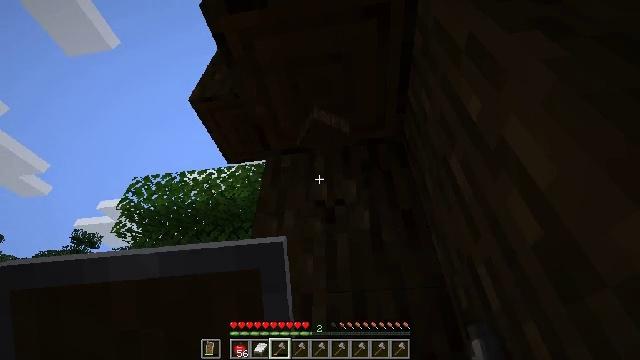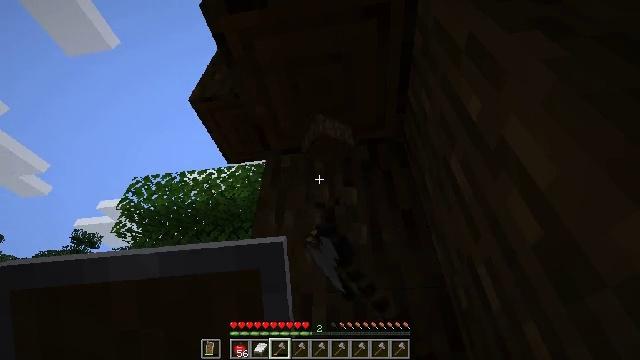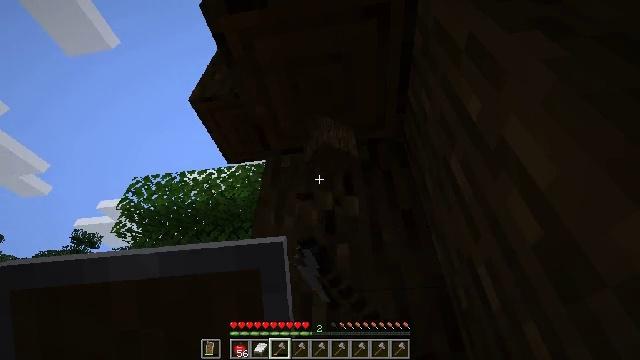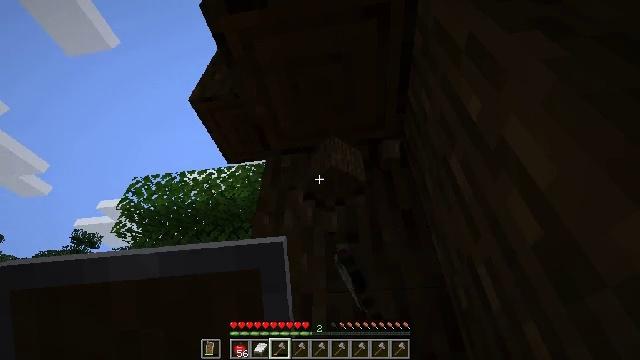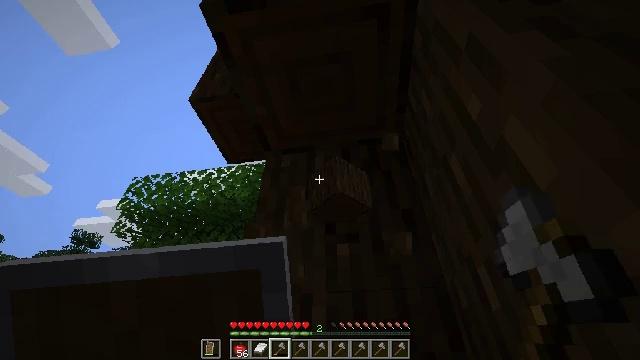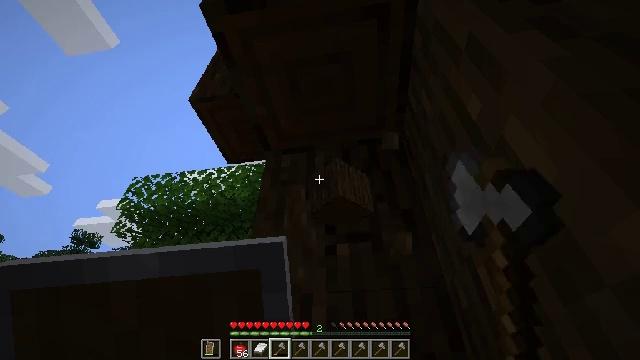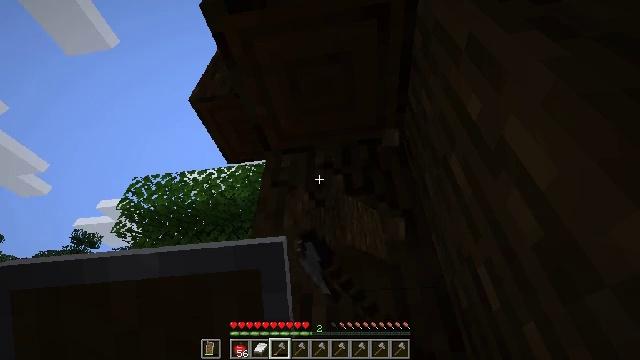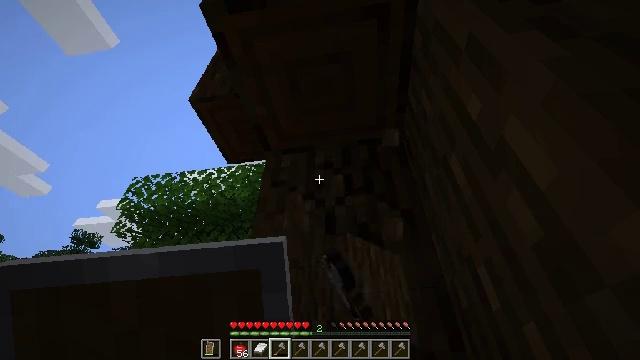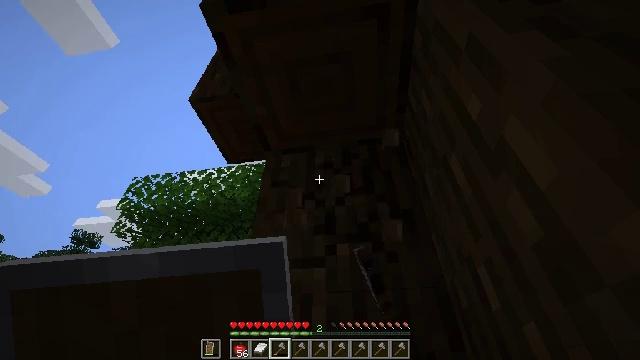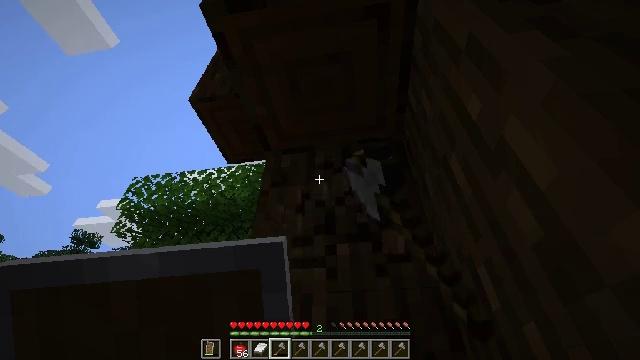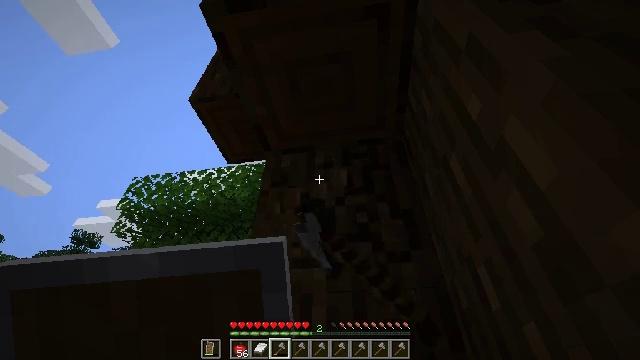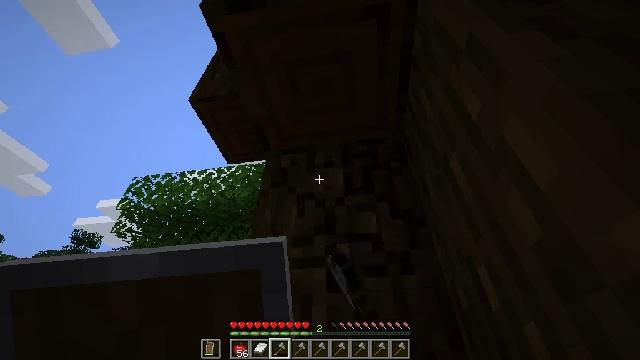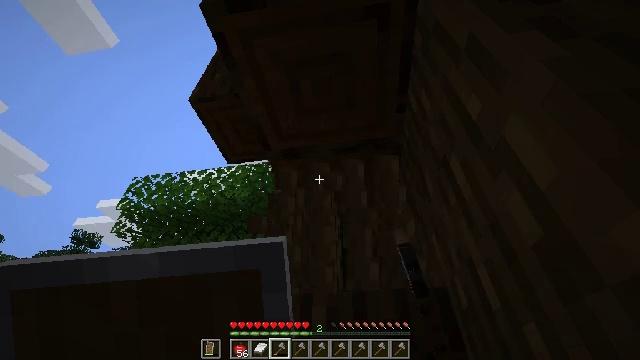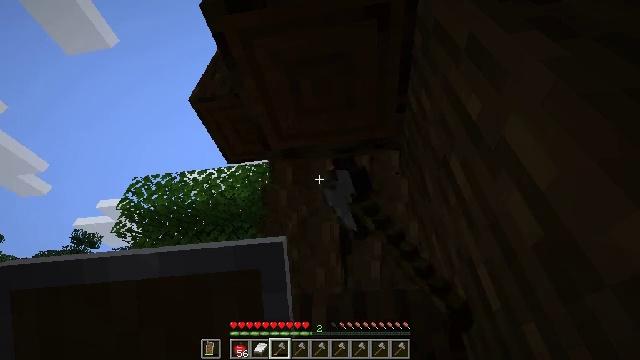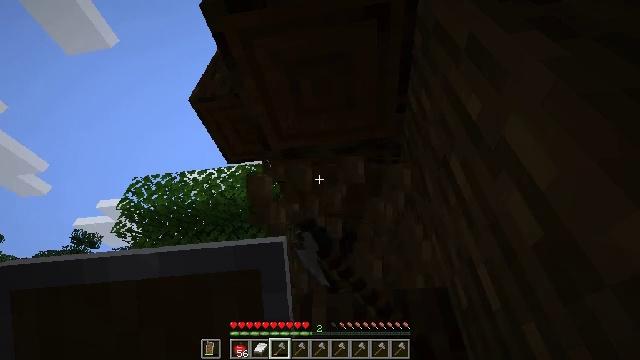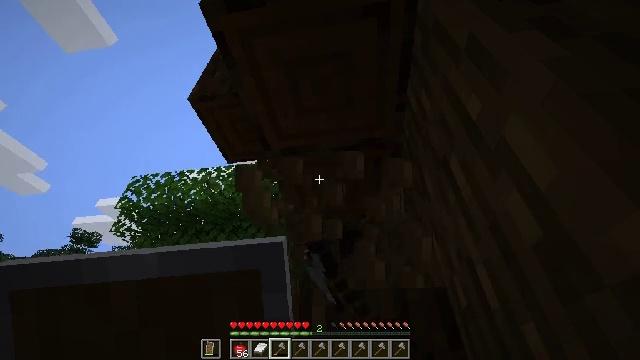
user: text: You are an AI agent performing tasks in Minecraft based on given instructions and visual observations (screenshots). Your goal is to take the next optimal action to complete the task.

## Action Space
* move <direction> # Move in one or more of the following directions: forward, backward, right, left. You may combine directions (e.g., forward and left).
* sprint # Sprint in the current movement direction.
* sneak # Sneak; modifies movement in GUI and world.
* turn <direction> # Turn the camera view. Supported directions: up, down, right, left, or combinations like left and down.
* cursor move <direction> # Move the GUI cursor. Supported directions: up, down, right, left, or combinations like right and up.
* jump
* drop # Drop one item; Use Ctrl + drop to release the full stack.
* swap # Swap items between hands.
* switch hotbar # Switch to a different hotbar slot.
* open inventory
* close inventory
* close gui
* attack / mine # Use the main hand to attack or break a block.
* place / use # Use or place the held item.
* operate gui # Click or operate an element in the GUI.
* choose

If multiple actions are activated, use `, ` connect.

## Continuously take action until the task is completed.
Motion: motion action
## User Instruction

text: Gather dark oak log for crafting.
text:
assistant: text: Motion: attack / mine
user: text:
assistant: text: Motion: attack / mine
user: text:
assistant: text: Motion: attack / mine
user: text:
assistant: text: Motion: attack / mine
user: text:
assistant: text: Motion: attack / mine
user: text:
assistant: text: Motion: attack / mine
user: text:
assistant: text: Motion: attack / mine
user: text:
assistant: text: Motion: attack / mine
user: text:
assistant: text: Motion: attack / mine
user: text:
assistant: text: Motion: attack / mine
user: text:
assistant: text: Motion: attack / mine
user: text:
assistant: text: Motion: attack / mine
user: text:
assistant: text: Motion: attack / mine
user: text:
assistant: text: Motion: attack / mine
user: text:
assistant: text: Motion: attack / mine
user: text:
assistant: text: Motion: turn right, attack / mine
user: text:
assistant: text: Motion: turn right, attack / mine
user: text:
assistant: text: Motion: turn right, attack / mine
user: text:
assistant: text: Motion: attack / mine
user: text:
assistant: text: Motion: attack / mine
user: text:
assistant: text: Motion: attack / mine
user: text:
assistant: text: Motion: attack / mine
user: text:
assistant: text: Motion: attack / mine
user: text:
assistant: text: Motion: attack / mine
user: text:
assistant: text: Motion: attack / mine
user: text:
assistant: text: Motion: attack / mine
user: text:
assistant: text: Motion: attack / mine
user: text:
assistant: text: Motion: attack / mine
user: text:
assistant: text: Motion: attack / mine
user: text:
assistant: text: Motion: attack / mine